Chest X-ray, AP view. Patient: 32 years old, sex F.
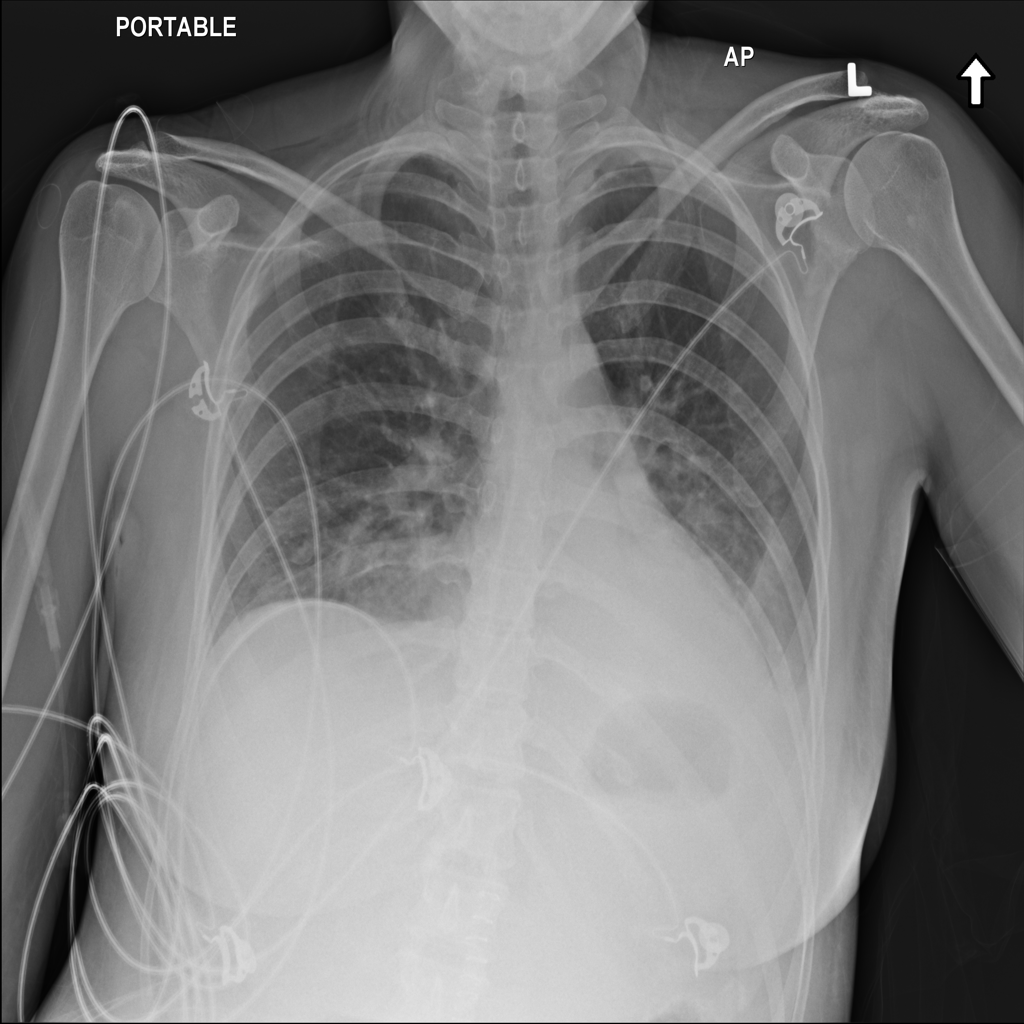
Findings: Atelectasis, Effusion